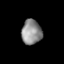
Tissue: lung
Cell type: Epithelial cells
Senescence score: 0.1593
Nuclear area (px): 486
Mean DAPI intensity: 142.486